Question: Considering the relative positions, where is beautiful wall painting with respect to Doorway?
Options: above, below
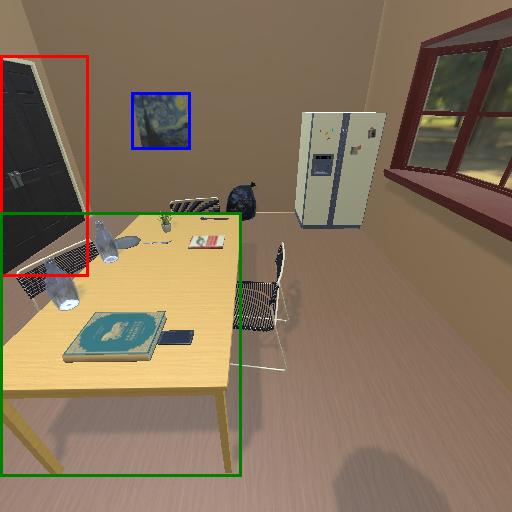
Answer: above